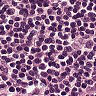
Metastatic tissue present: no